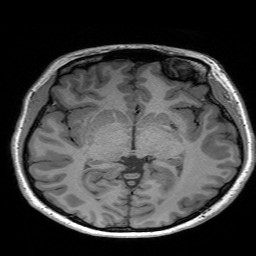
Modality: T1w
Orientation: coronal
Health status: healthy
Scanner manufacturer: siemens
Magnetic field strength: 3 T